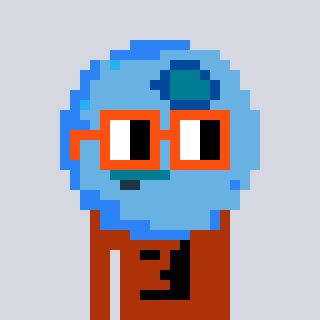
a pixel art character with square orange glasses, a blueberry-shaped head and a hotbrown-colored body on a cool background